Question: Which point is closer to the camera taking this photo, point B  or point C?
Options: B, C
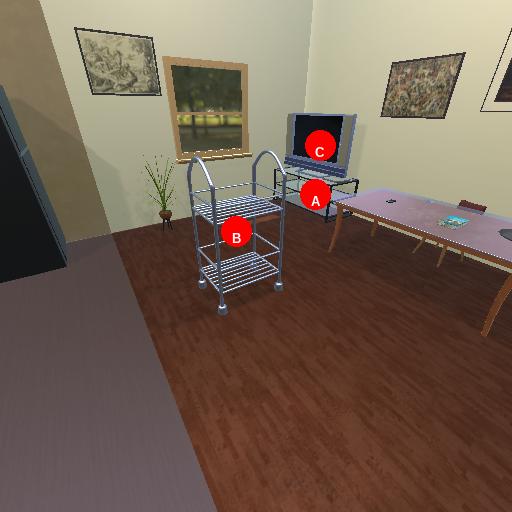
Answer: B